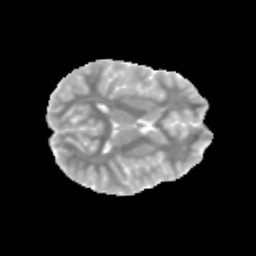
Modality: MD
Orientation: axial
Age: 13
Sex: male
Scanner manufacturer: siemens
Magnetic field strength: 3 T
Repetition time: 3.8 s
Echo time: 0.07 s